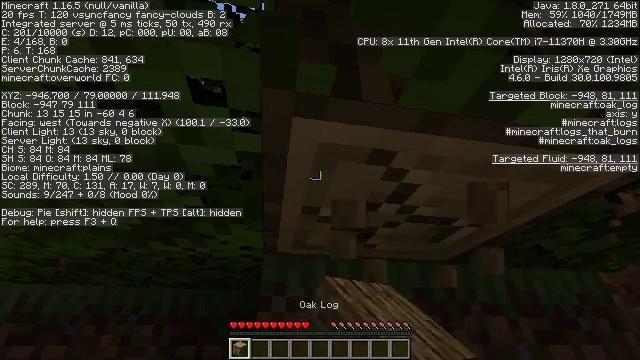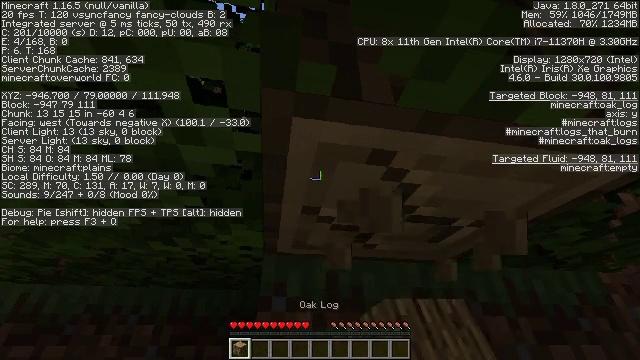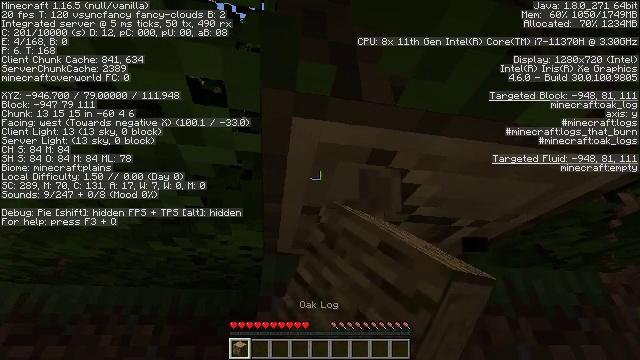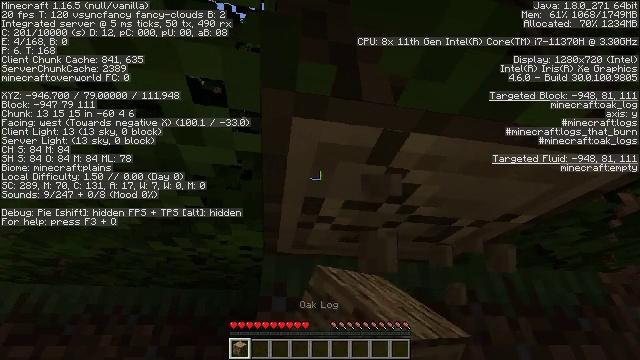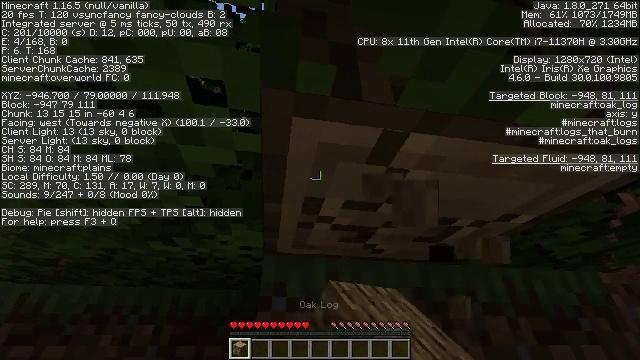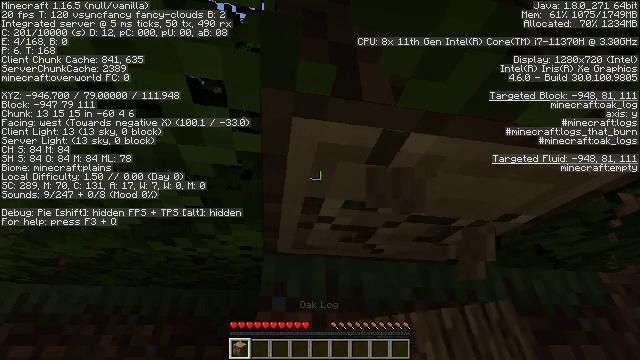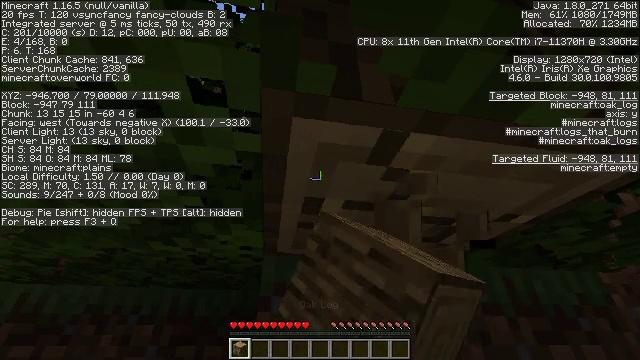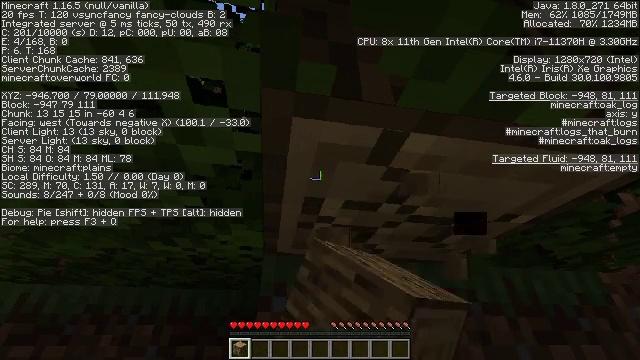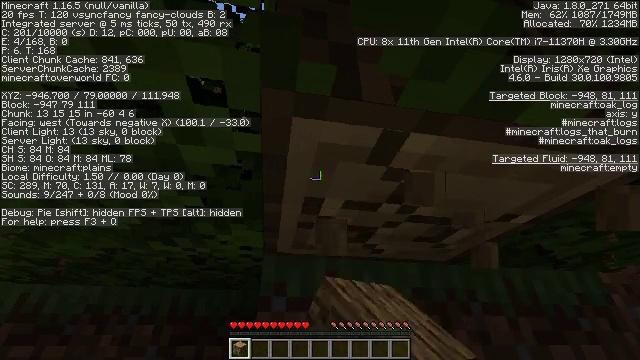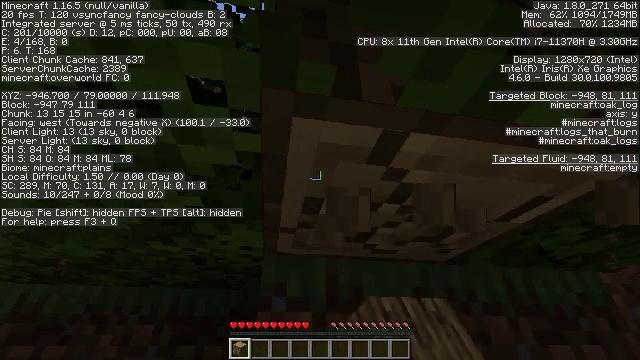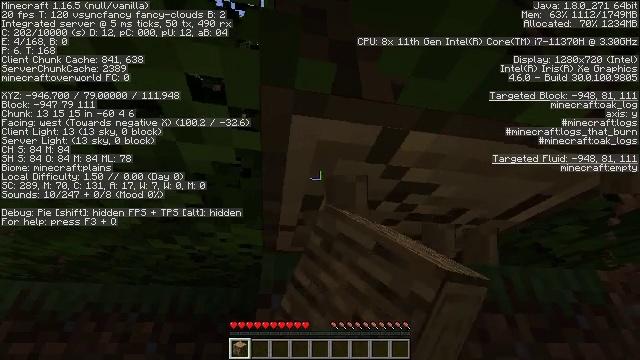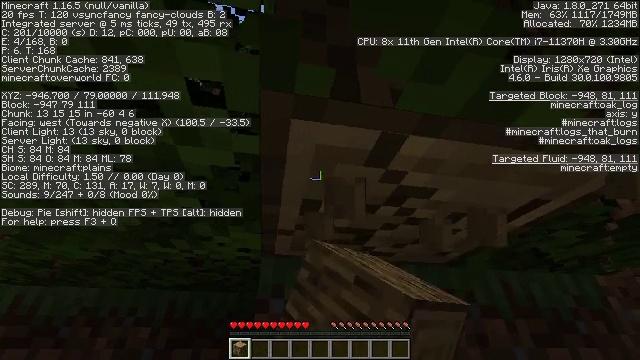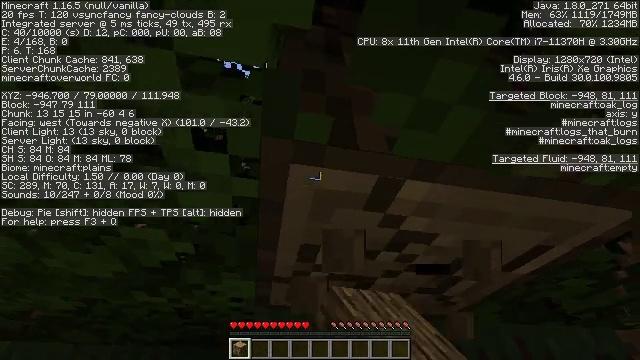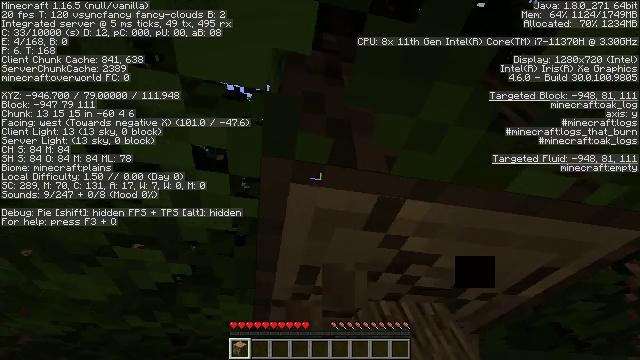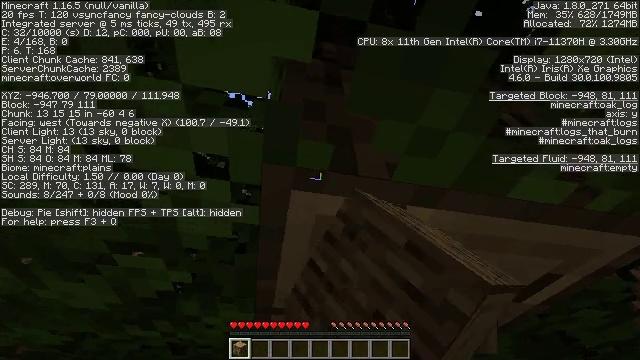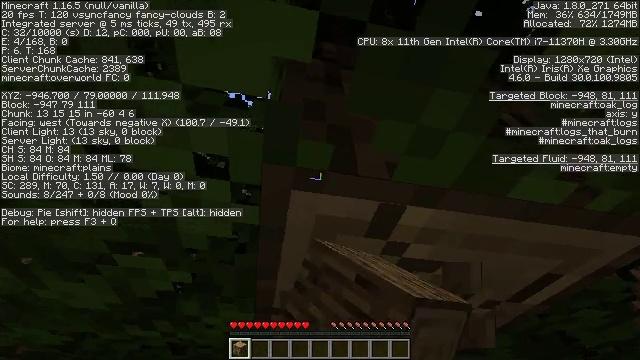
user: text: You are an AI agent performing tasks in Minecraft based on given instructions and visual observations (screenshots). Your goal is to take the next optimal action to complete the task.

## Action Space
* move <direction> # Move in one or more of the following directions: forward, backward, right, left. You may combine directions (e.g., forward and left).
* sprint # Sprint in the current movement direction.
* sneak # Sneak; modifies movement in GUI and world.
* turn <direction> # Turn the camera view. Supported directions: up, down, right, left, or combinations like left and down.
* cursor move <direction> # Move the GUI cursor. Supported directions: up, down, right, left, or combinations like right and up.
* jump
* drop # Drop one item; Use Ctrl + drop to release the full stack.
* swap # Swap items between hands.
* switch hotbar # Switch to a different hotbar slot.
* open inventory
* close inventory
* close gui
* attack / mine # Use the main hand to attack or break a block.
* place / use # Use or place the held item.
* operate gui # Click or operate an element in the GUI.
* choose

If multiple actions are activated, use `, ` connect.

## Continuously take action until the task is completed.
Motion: motion action
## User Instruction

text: Mine the oak log.
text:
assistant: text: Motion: attack / mine
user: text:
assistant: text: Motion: attack / mine
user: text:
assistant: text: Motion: attack / mine
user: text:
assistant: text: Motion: attack / mine
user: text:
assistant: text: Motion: attack / mine
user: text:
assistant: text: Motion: attack / mine
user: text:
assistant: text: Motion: attack / mine
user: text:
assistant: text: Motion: attack / mine
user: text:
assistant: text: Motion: attack / mine
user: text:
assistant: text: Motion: attack / mine
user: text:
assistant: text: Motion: attack / mine
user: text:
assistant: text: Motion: turn up, attack / mine
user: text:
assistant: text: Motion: turn up, attack / mine
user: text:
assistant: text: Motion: turn up, attack / mine
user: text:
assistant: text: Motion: attack / mine
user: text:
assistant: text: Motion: attack / mine
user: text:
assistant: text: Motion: turn down, attack / mine
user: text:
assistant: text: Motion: turn down, attack / mine
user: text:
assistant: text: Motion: attack / mine
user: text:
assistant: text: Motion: attack / mine
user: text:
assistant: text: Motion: attack / mine
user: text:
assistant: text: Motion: attack / mine
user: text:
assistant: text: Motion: turn up, attack / mine
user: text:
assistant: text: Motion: turn up, attack / mine
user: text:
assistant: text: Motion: attack / mine
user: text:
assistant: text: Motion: attack / mine
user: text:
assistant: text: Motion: attack / mine
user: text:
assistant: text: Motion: attack / mine
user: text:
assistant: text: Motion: attack / mine
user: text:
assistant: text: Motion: attack / mine